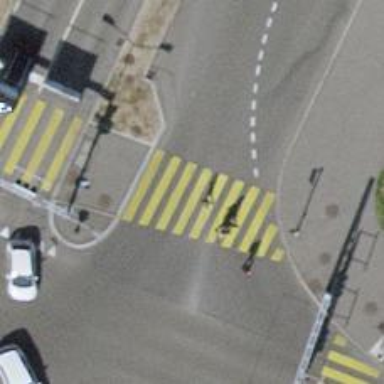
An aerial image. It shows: Crossing with zebra traffic signals.